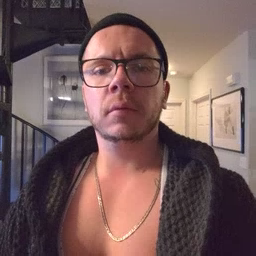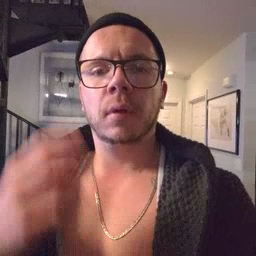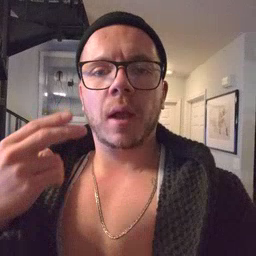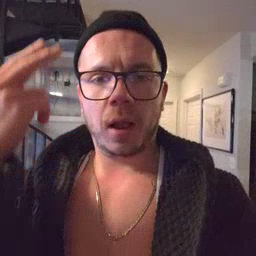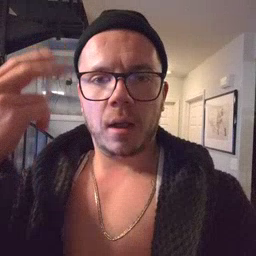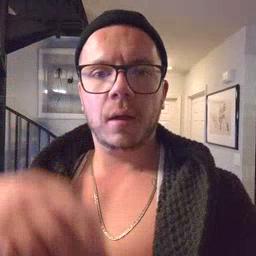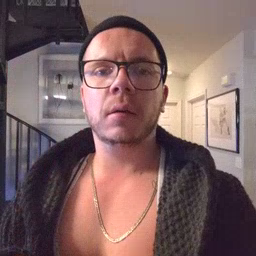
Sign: high